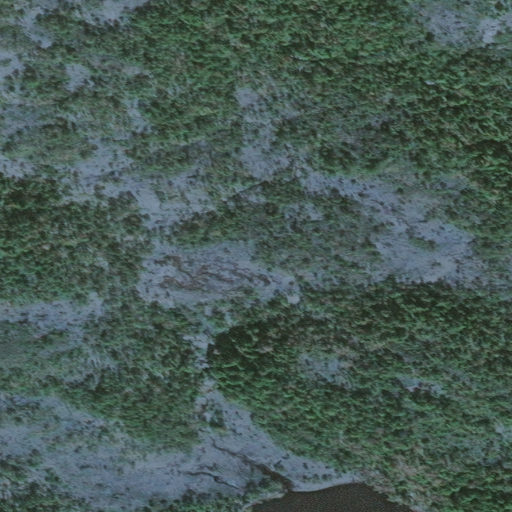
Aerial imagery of island in Alaska named Herbert Graves Island containing only unknown